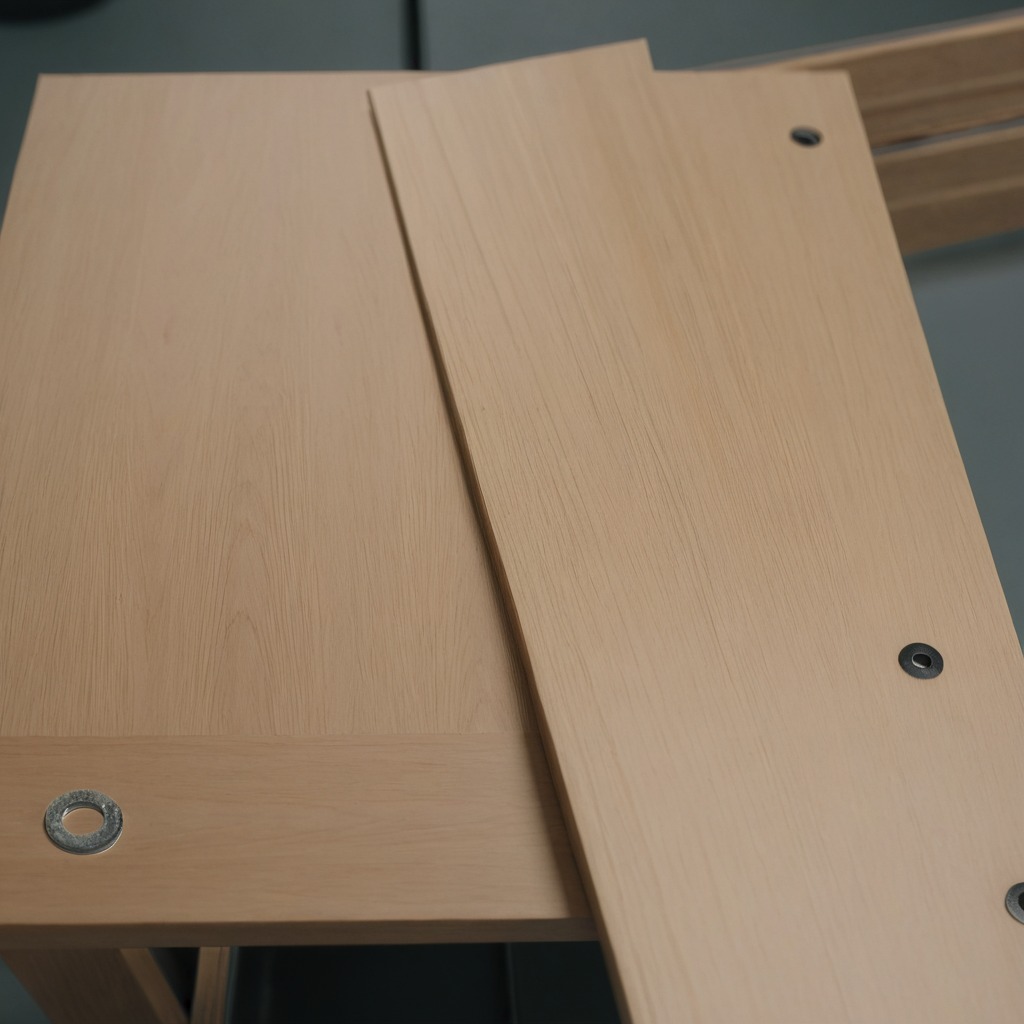
A flat metal washer lies on a workbench inside a coastal fishing gear workshop.